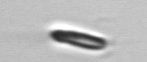
Label: Chrysochromulina